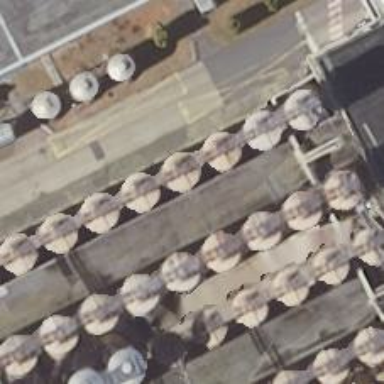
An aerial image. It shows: Storage tank that is man-made.